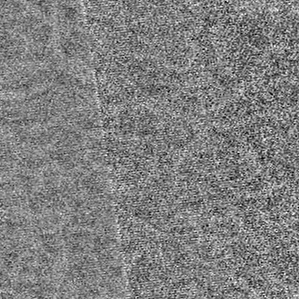
Label: frost